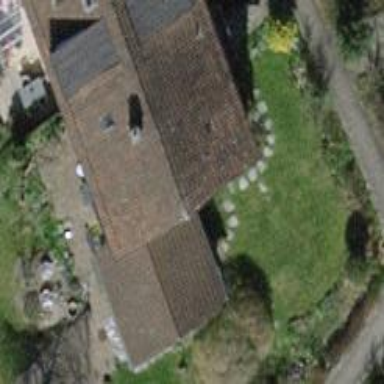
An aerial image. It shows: House with tiled roof.